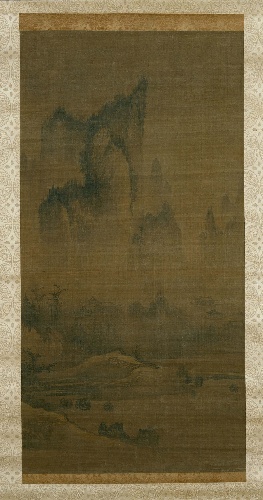
Title: 해질녘 산사의 종소리 조선|煙寺暮鍾圖 朝鮮|Evening bell from mist-shrouded temple (left); Autumn moon over Lake Dongting (right)
Artist: An Gyeon
Artist bio: Korean
Date: ca. 1450–1500
Object type: Hanging scrolls
Classification: Paintings
Medium: Pair of hanging scrolls; ink on silk
Culture: Korea
Period: Joseon dynasty (1392–1910)
Dimensions: Image (each): 35 3/8 x 17 7/8 in. (89.9 x 45.4 cm)
Overall with mounting (each): 78 1/4 x 24 in. (198.8 x 61 cm)
Overall with knobs (each): 78 1/4 x 27 7/8 in. (198.8 x 70.8 cm)
Department: Asian Art
Credit line: Purchase, Joseph Pulitzer Bequest, and Mr. and Mrs. Frederick P. Rose and John B. Elliott Gifts, 1987
Accession year: 1987
Repository: Metropolitan Museum of Art, New York, NY
Tags: Mountains|Landscapes